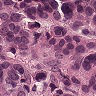
Metastatic tissue present: yes